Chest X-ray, PA view. Patient: 62 years old, sex F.
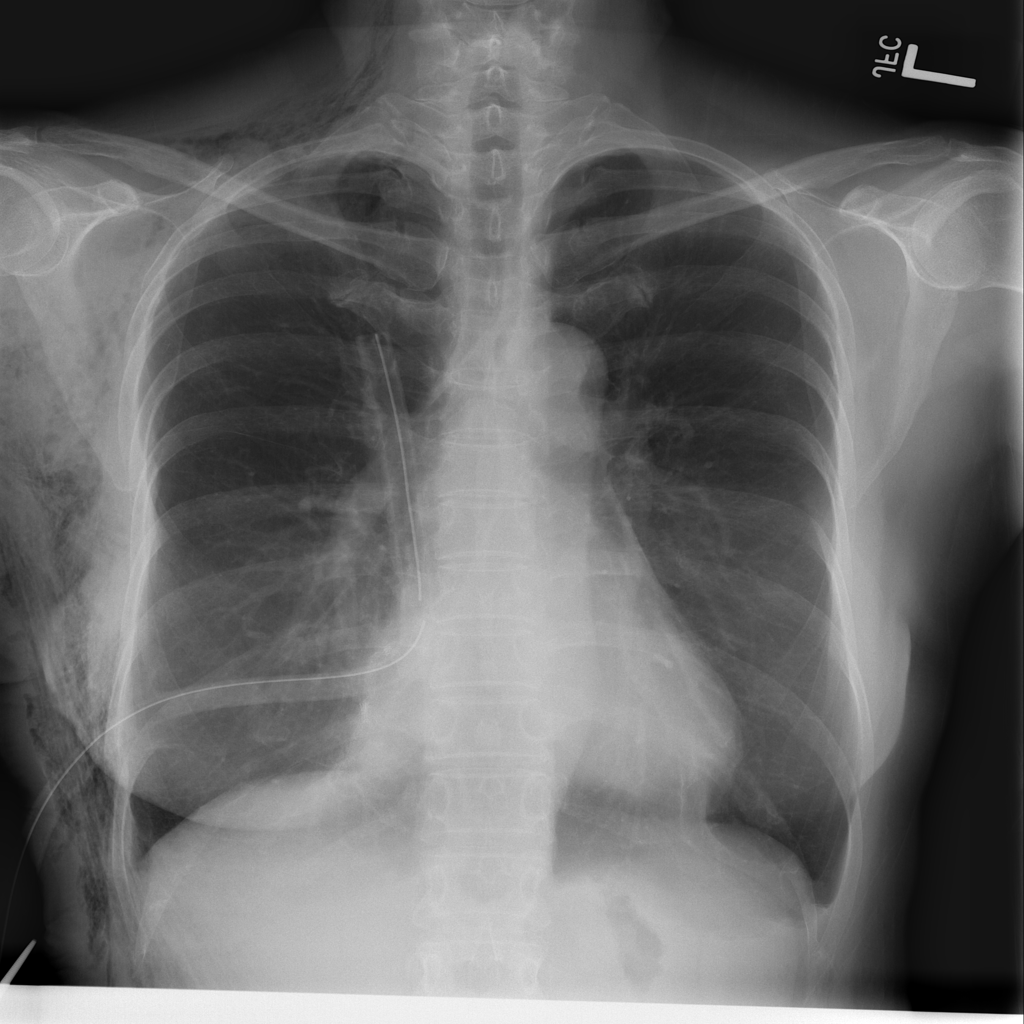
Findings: No Finding